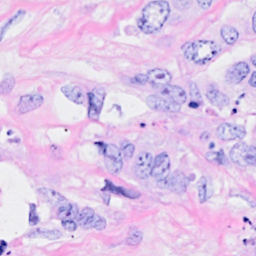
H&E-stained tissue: Breast